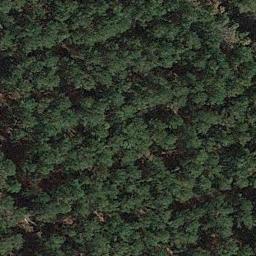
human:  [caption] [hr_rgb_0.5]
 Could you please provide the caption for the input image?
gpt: The forest has a lot of well-arranged green trees .

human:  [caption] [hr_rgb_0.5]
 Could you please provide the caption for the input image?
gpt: The forest is on the bare land .

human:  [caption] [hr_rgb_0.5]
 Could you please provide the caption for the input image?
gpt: This is a dense forest .

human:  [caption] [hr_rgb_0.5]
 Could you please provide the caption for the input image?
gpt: Many neat rows of green trees are in the forest .

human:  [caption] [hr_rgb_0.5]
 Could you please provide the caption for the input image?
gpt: A dense forest with many green trees .